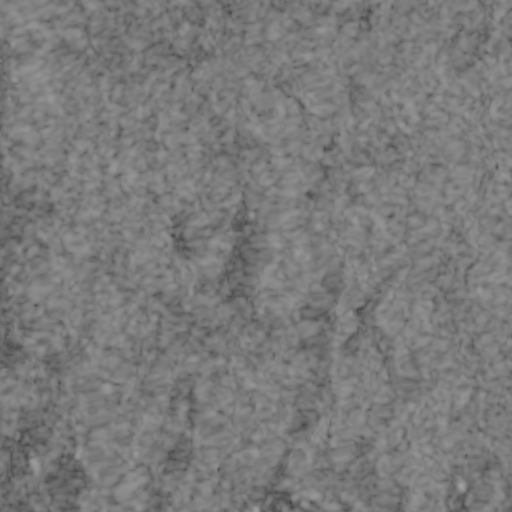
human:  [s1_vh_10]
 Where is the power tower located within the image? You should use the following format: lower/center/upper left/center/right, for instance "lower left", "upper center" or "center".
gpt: The power tower is located in the lower left of the image.
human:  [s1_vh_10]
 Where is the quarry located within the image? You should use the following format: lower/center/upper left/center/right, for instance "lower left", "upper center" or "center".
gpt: The quarry is located in the lower right of the image.
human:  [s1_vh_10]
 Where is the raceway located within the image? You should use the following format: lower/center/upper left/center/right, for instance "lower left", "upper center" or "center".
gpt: The raceway is located in the lower left of the image.
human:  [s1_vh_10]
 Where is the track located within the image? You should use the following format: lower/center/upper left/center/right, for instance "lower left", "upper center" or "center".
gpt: The track is located in the lower left of the image.
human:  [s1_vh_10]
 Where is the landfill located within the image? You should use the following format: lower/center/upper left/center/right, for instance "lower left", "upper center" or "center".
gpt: There is no landfill in the image.

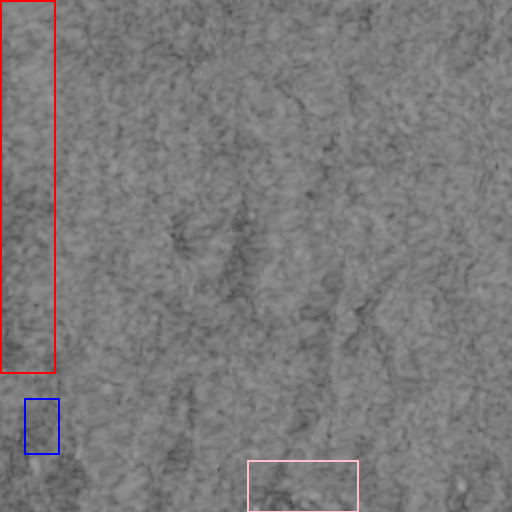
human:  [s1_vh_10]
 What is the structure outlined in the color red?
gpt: The structure outlined in red is a crop field.
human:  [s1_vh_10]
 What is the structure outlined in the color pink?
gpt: The structure outlined in pink is a quarry.
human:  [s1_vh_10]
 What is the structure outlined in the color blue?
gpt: The structure outlined in blue is a track.
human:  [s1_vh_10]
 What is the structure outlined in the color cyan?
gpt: There is no cyan outline.